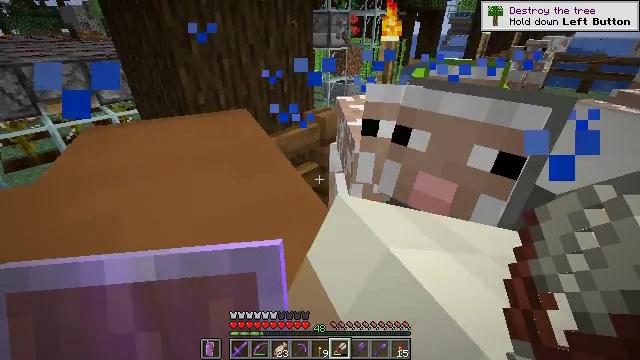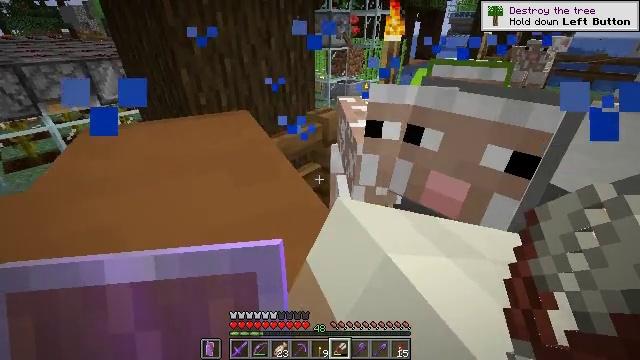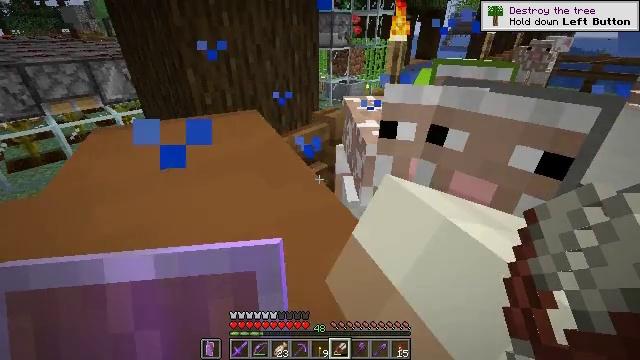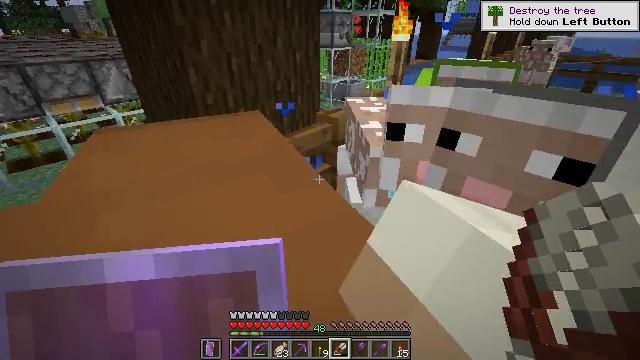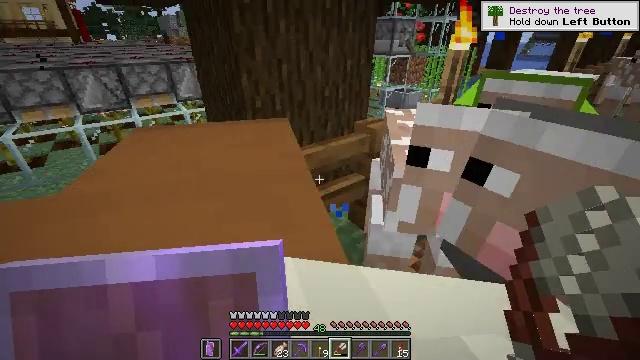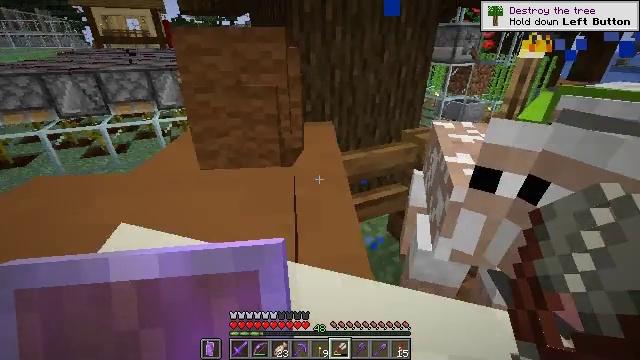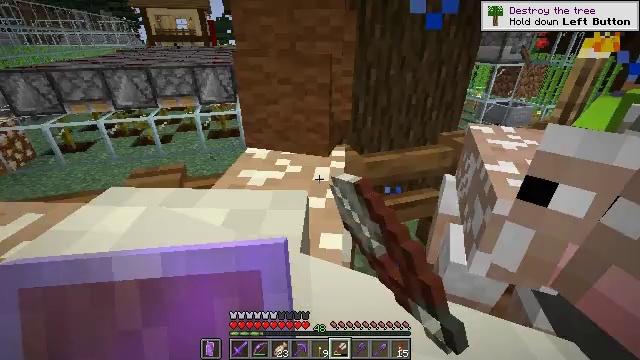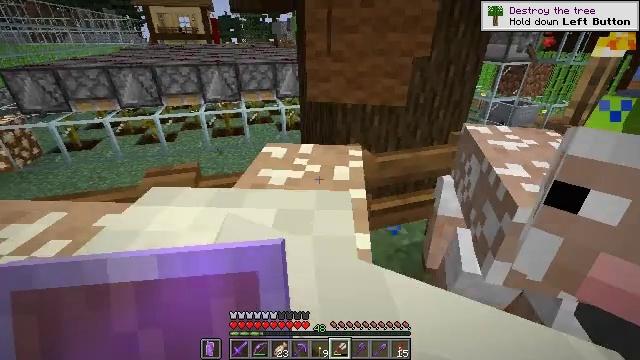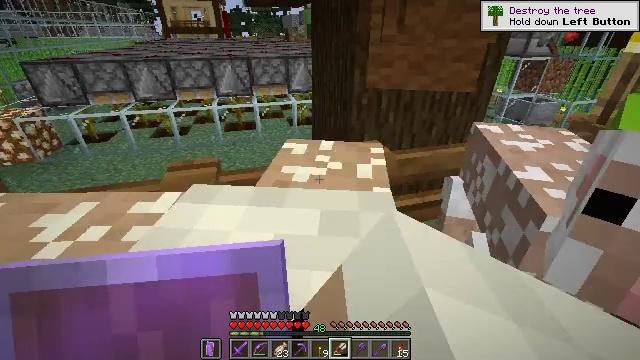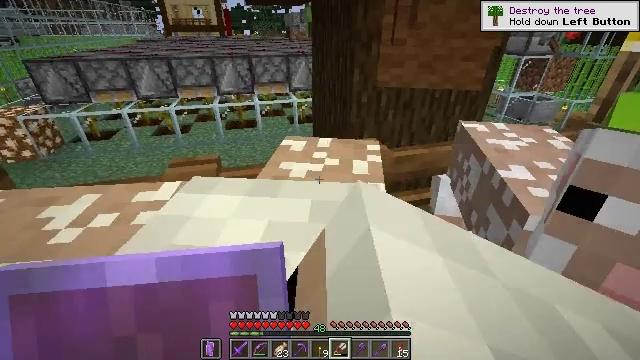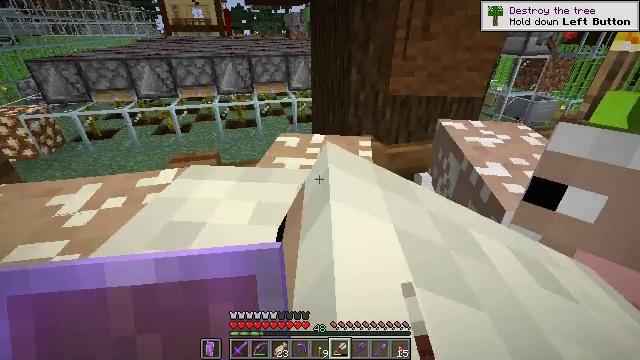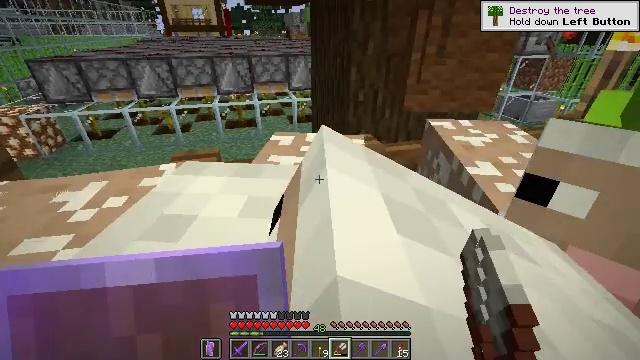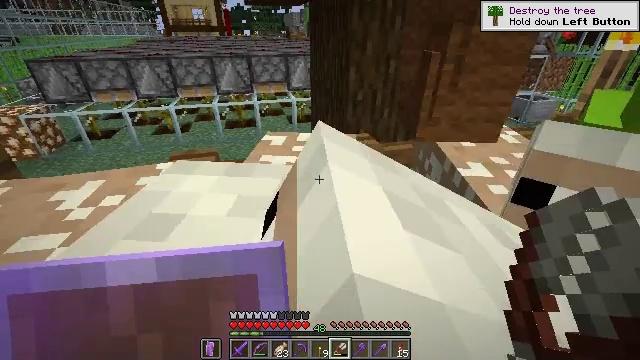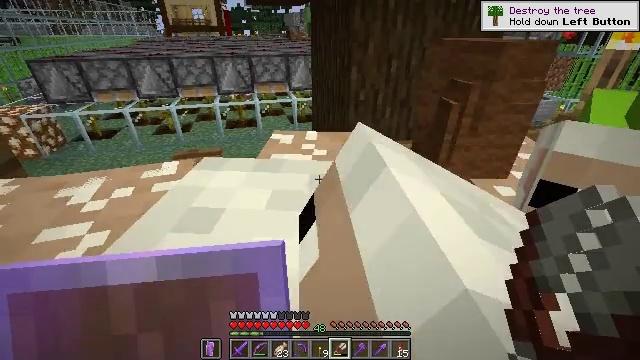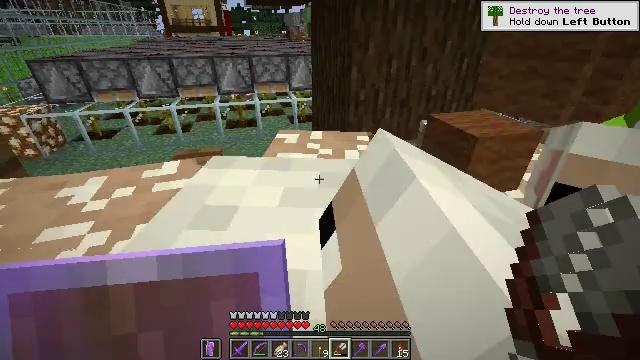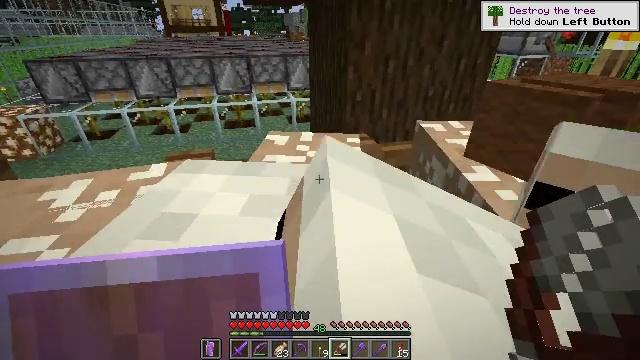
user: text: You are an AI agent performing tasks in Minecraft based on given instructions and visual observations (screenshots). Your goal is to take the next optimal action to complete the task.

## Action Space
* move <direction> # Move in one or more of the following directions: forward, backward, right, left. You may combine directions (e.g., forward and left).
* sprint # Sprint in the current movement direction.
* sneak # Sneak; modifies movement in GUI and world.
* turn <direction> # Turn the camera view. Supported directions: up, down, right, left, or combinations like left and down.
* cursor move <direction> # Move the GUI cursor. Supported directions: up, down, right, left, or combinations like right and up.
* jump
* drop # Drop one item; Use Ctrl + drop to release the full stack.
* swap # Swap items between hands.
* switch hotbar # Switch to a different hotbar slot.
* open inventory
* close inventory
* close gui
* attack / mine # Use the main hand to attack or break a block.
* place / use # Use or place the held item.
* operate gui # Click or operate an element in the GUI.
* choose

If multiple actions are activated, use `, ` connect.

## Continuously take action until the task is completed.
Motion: motion action
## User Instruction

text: craft item air
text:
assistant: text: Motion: use / place
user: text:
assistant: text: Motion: use / place
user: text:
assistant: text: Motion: use / place
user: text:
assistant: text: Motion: turn left and up
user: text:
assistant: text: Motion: turn left and up
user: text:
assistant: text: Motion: turn left
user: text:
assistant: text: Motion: no_op
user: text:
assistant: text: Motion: turn left and down, use / place
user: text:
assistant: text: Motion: use / place
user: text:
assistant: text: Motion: use / place
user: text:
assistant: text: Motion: use / place
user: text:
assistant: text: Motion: no_op
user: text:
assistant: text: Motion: no_op
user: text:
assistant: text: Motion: no_op
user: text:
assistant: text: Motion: no_op
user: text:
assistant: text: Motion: no_op
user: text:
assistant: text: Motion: turn right
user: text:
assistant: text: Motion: turn right
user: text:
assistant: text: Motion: move forward, turn right
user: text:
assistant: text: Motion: move forward, turn right
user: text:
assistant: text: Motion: move forward, turn right
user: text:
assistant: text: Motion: move forward, turn right
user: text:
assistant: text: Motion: move forward, turn right, use / place
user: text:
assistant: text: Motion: turn right, use / place
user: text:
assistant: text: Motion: turn right and down, use / place
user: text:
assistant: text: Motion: turn right and down, use / place
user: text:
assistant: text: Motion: turn right
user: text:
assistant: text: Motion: no_op
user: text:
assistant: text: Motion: no_op
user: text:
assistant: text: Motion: no_op